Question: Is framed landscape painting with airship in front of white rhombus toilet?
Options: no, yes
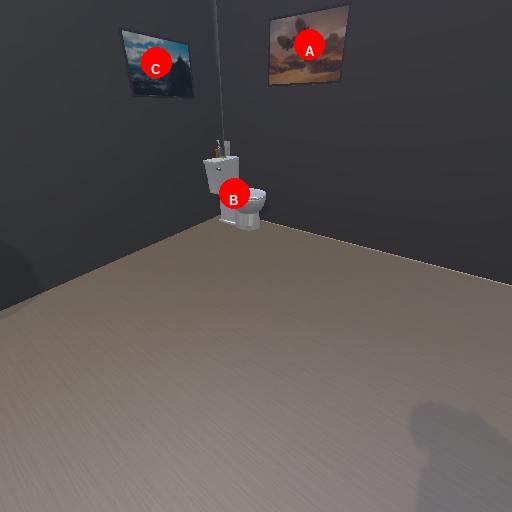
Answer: no